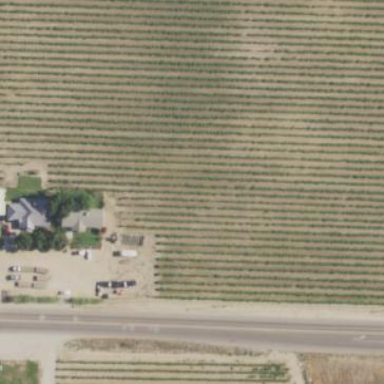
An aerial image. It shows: Vineyard.